Interaction volume radius: 5 \u00c5
Interaction volume height: 20 \u00c5
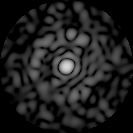
Disorder parameter: 0.8077